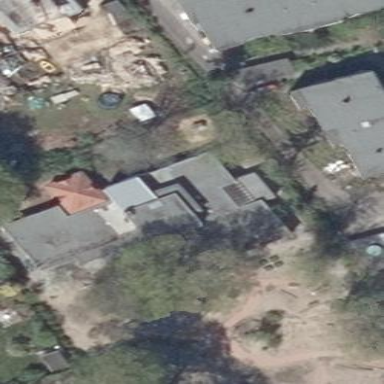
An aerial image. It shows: Kindergarten.